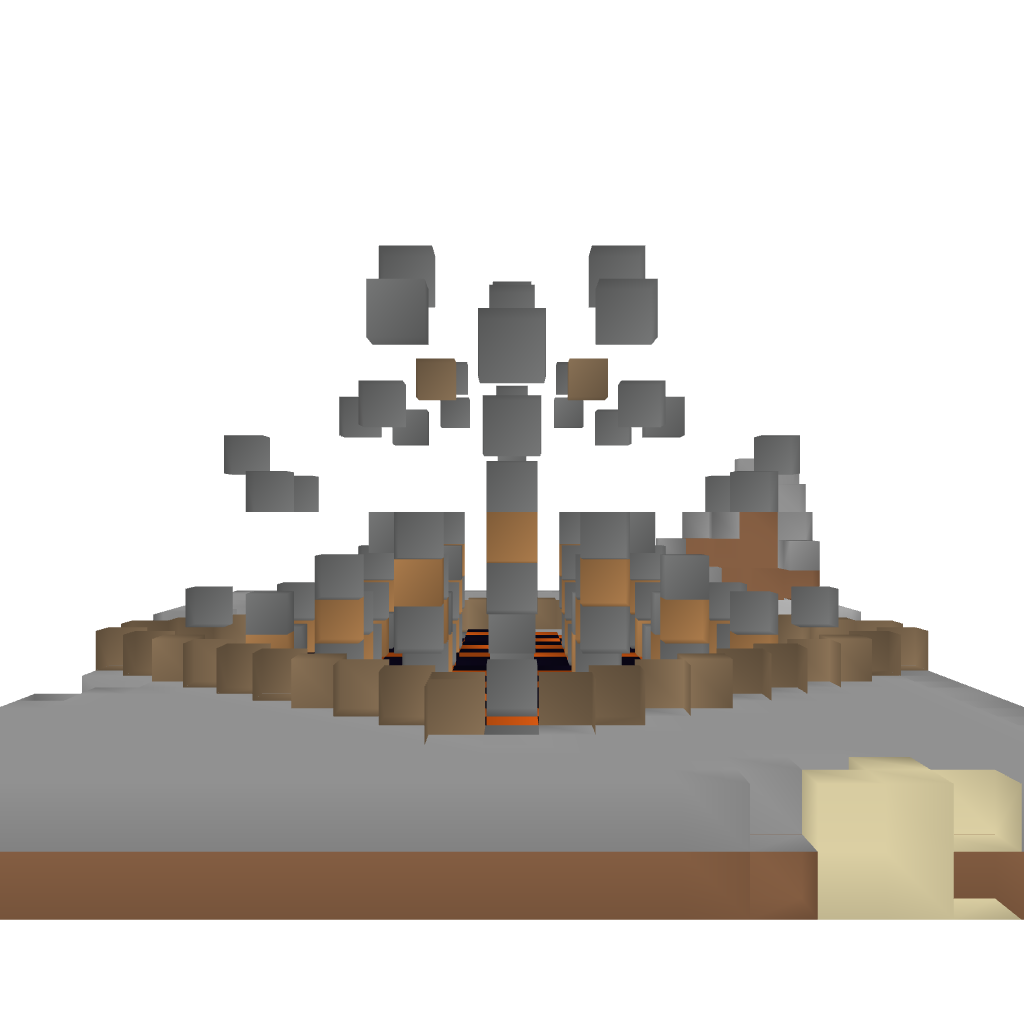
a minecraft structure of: Symmetry Parkour